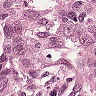
Metastatic tissue present: yes